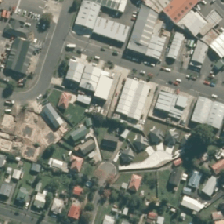
Land cover: urban_build_up